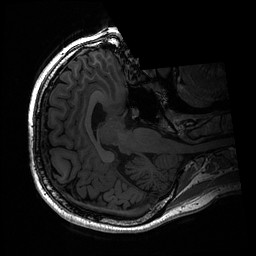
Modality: T1w
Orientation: axial